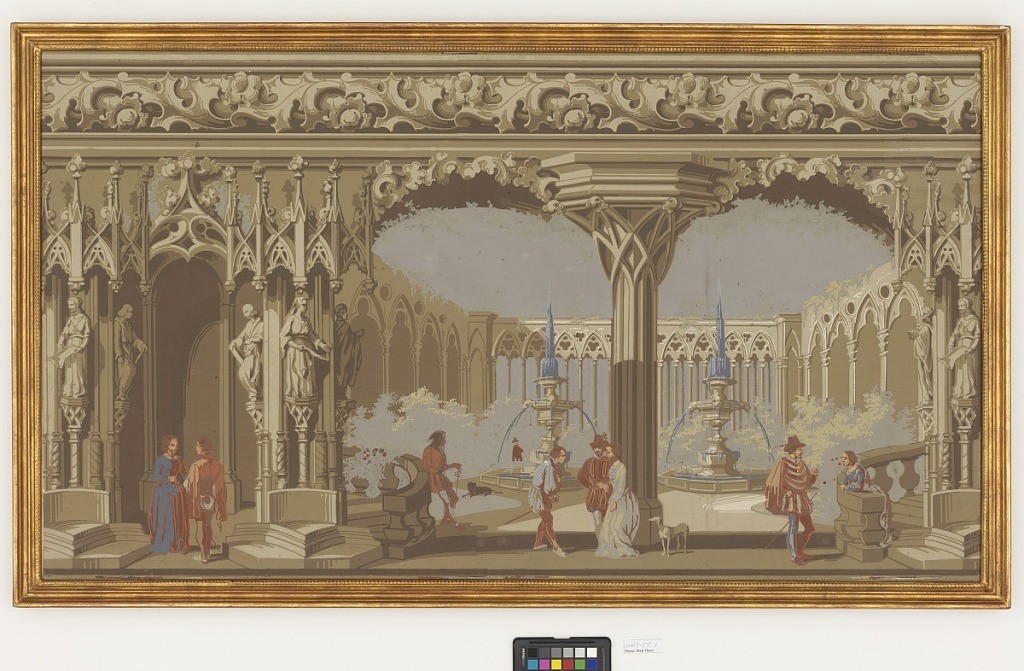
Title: Frieze
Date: ca. 1850
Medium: Block printed on continuous paper
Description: Large cloister or open courtyard. Courtyard contains two fountains and shrubbery.  Architecture is very gothic in style with cluster columns, trefoils, pointed arches and carved figures.  Figures in 16th century costume and dogs in the foreground. Acanthus band across top. Architectural elements are printed in grisaille while figures are printed in polychrome. Contains just over one repeat.